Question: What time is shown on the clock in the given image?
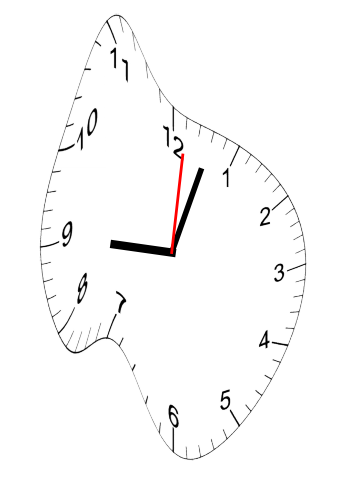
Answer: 09:03:01